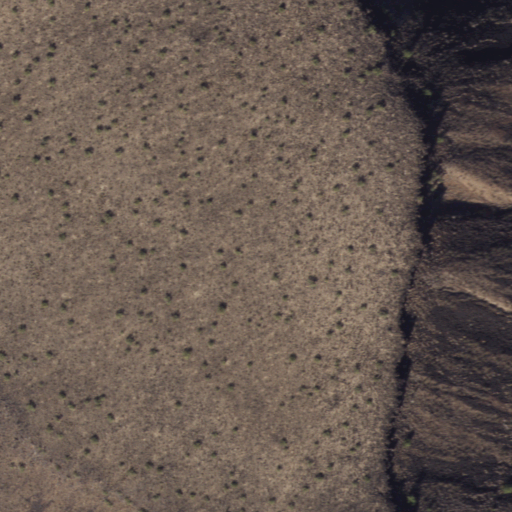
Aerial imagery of mountain in Arizona named Plancha Mountain containing only shrub